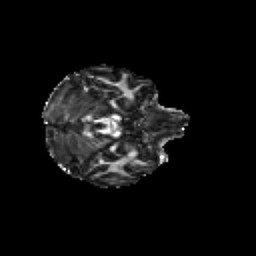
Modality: FA
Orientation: axial
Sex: female
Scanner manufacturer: siemens
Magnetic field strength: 3 T
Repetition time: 5 s
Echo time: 0.071 s